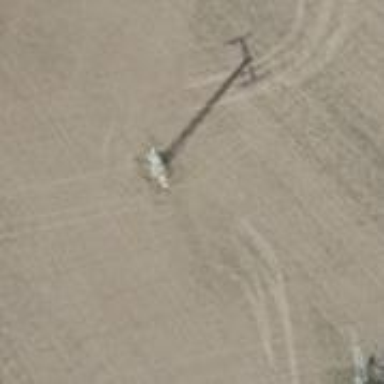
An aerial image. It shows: Power pole.